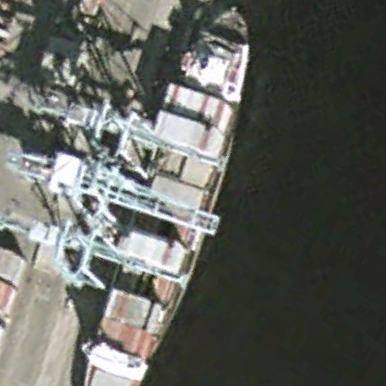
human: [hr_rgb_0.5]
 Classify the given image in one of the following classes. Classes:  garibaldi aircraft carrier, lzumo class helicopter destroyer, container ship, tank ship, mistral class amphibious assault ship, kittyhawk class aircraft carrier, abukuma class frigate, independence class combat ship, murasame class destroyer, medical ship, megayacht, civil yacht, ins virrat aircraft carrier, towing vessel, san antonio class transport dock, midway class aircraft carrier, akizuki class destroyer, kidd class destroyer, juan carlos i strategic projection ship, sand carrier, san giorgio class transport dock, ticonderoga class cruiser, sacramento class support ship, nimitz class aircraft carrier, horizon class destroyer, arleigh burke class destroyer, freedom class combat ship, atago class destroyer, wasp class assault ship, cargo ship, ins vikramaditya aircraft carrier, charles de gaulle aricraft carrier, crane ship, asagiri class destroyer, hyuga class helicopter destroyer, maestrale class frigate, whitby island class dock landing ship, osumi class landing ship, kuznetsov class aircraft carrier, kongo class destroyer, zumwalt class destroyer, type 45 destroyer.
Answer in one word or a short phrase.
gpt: Container ship